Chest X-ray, PA view. Patient: 56 years old, sex M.
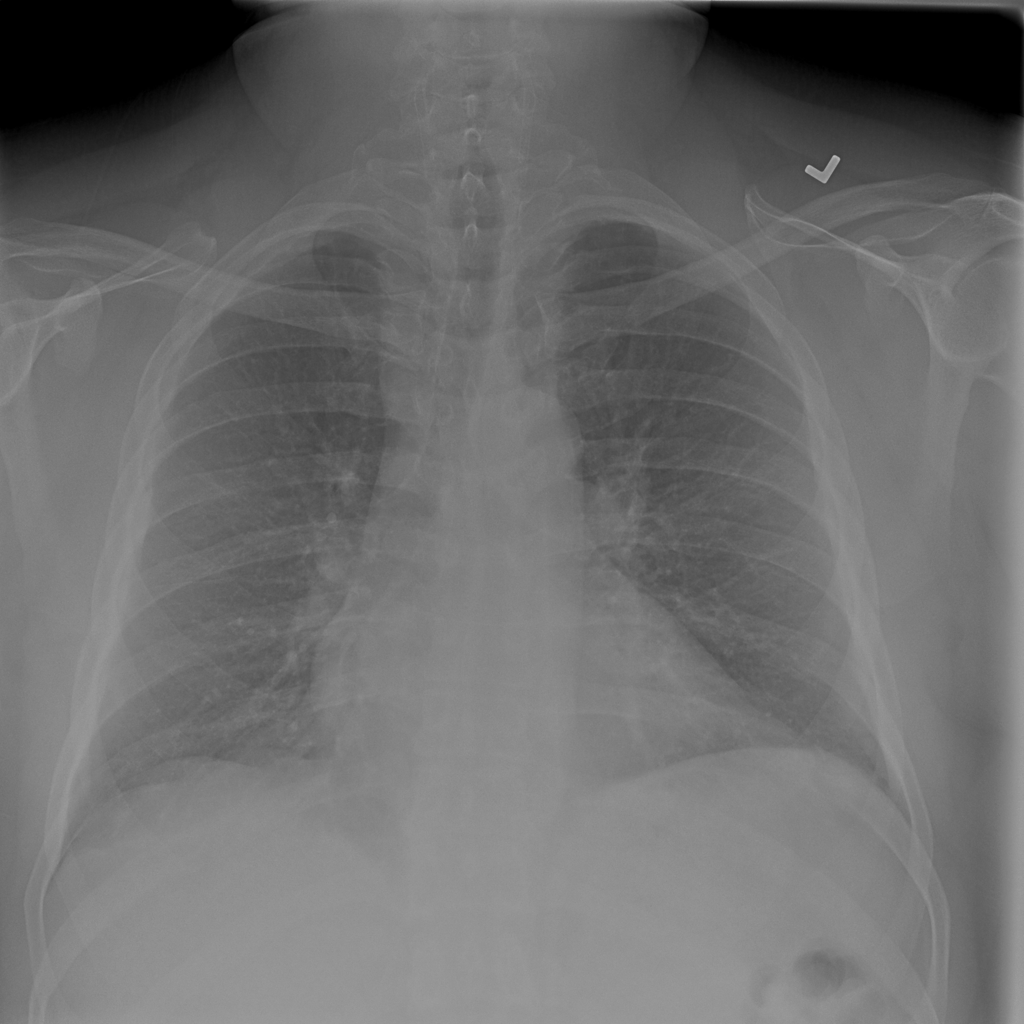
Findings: No Finding